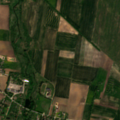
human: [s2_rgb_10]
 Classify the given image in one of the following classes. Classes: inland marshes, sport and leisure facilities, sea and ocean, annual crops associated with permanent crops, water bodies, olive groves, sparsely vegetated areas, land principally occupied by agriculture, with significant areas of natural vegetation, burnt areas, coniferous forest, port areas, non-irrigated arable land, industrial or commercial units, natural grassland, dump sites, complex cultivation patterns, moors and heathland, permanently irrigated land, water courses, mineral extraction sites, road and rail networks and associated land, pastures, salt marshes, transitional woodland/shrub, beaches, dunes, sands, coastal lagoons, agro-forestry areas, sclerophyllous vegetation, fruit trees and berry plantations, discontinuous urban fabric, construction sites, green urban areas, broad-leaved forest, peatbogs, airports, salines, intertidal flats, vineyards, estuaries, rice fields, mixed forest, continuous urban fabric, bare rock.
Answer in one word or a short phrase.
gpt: discontinuous urban fabric, non-irrigated arable land, land principally occupied by agriculture, with significant areas of natural vegetation